Field crop: maize
Growth stage: 1
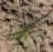
Species: salsola